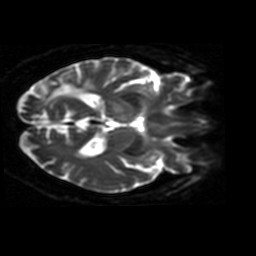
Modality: ADC
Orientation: axial
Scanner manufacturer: siemens
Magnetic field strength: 1.5 T
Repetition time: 8.1 s
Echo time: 0.119 s